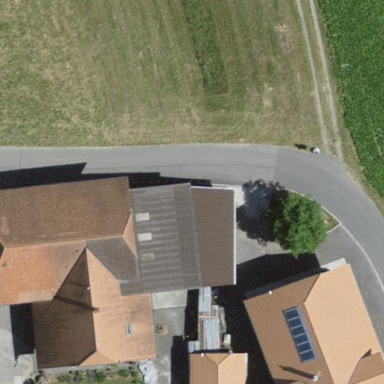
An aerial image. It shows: Farm building.